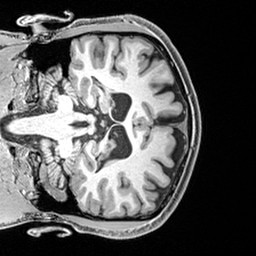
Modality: T1w
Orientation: coronal
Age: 21
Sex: male
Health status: healthy
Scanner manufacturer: siemens
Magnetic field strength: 3 T
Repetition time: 2.4 s
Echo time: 0.00217 s